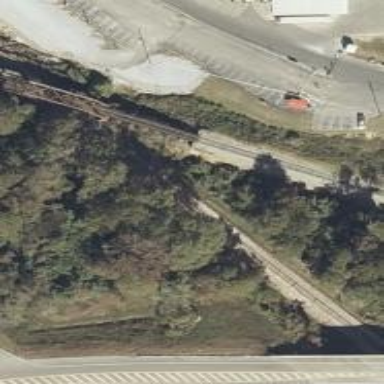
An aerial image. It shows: Railway bridge.